Question: Count the number of objects in the diagram.
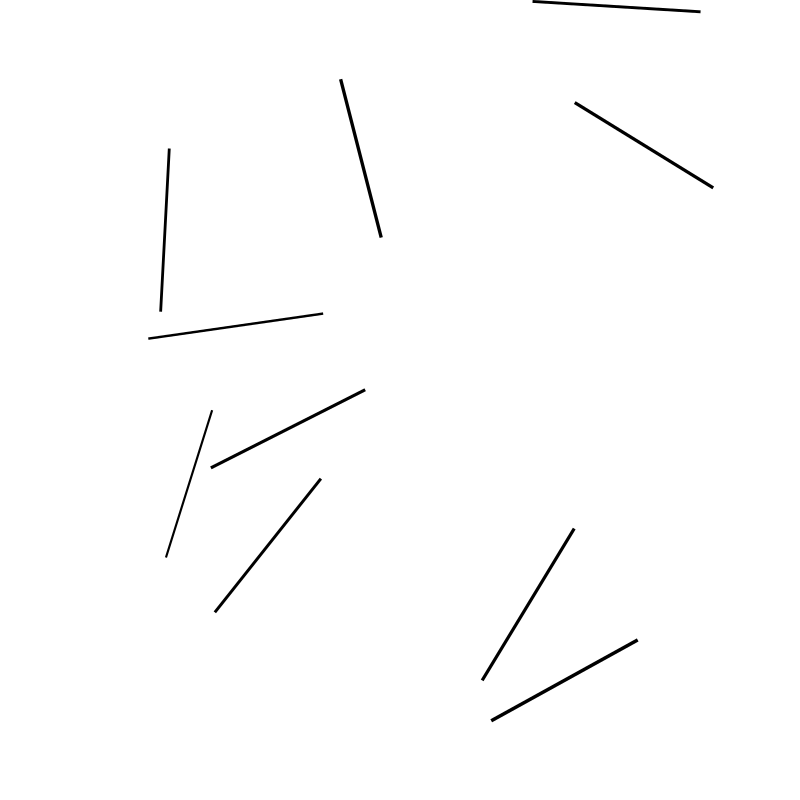
Answer: 10